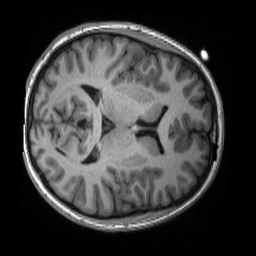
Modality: T1w
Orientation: axial
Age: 16
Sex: female
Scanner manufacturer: siemens
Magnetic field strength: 3 T
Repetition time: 2.53 s
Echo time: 0.00169 s